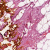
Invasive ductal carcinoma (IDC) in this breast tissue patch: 0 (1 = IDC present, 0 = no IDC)